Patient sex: M
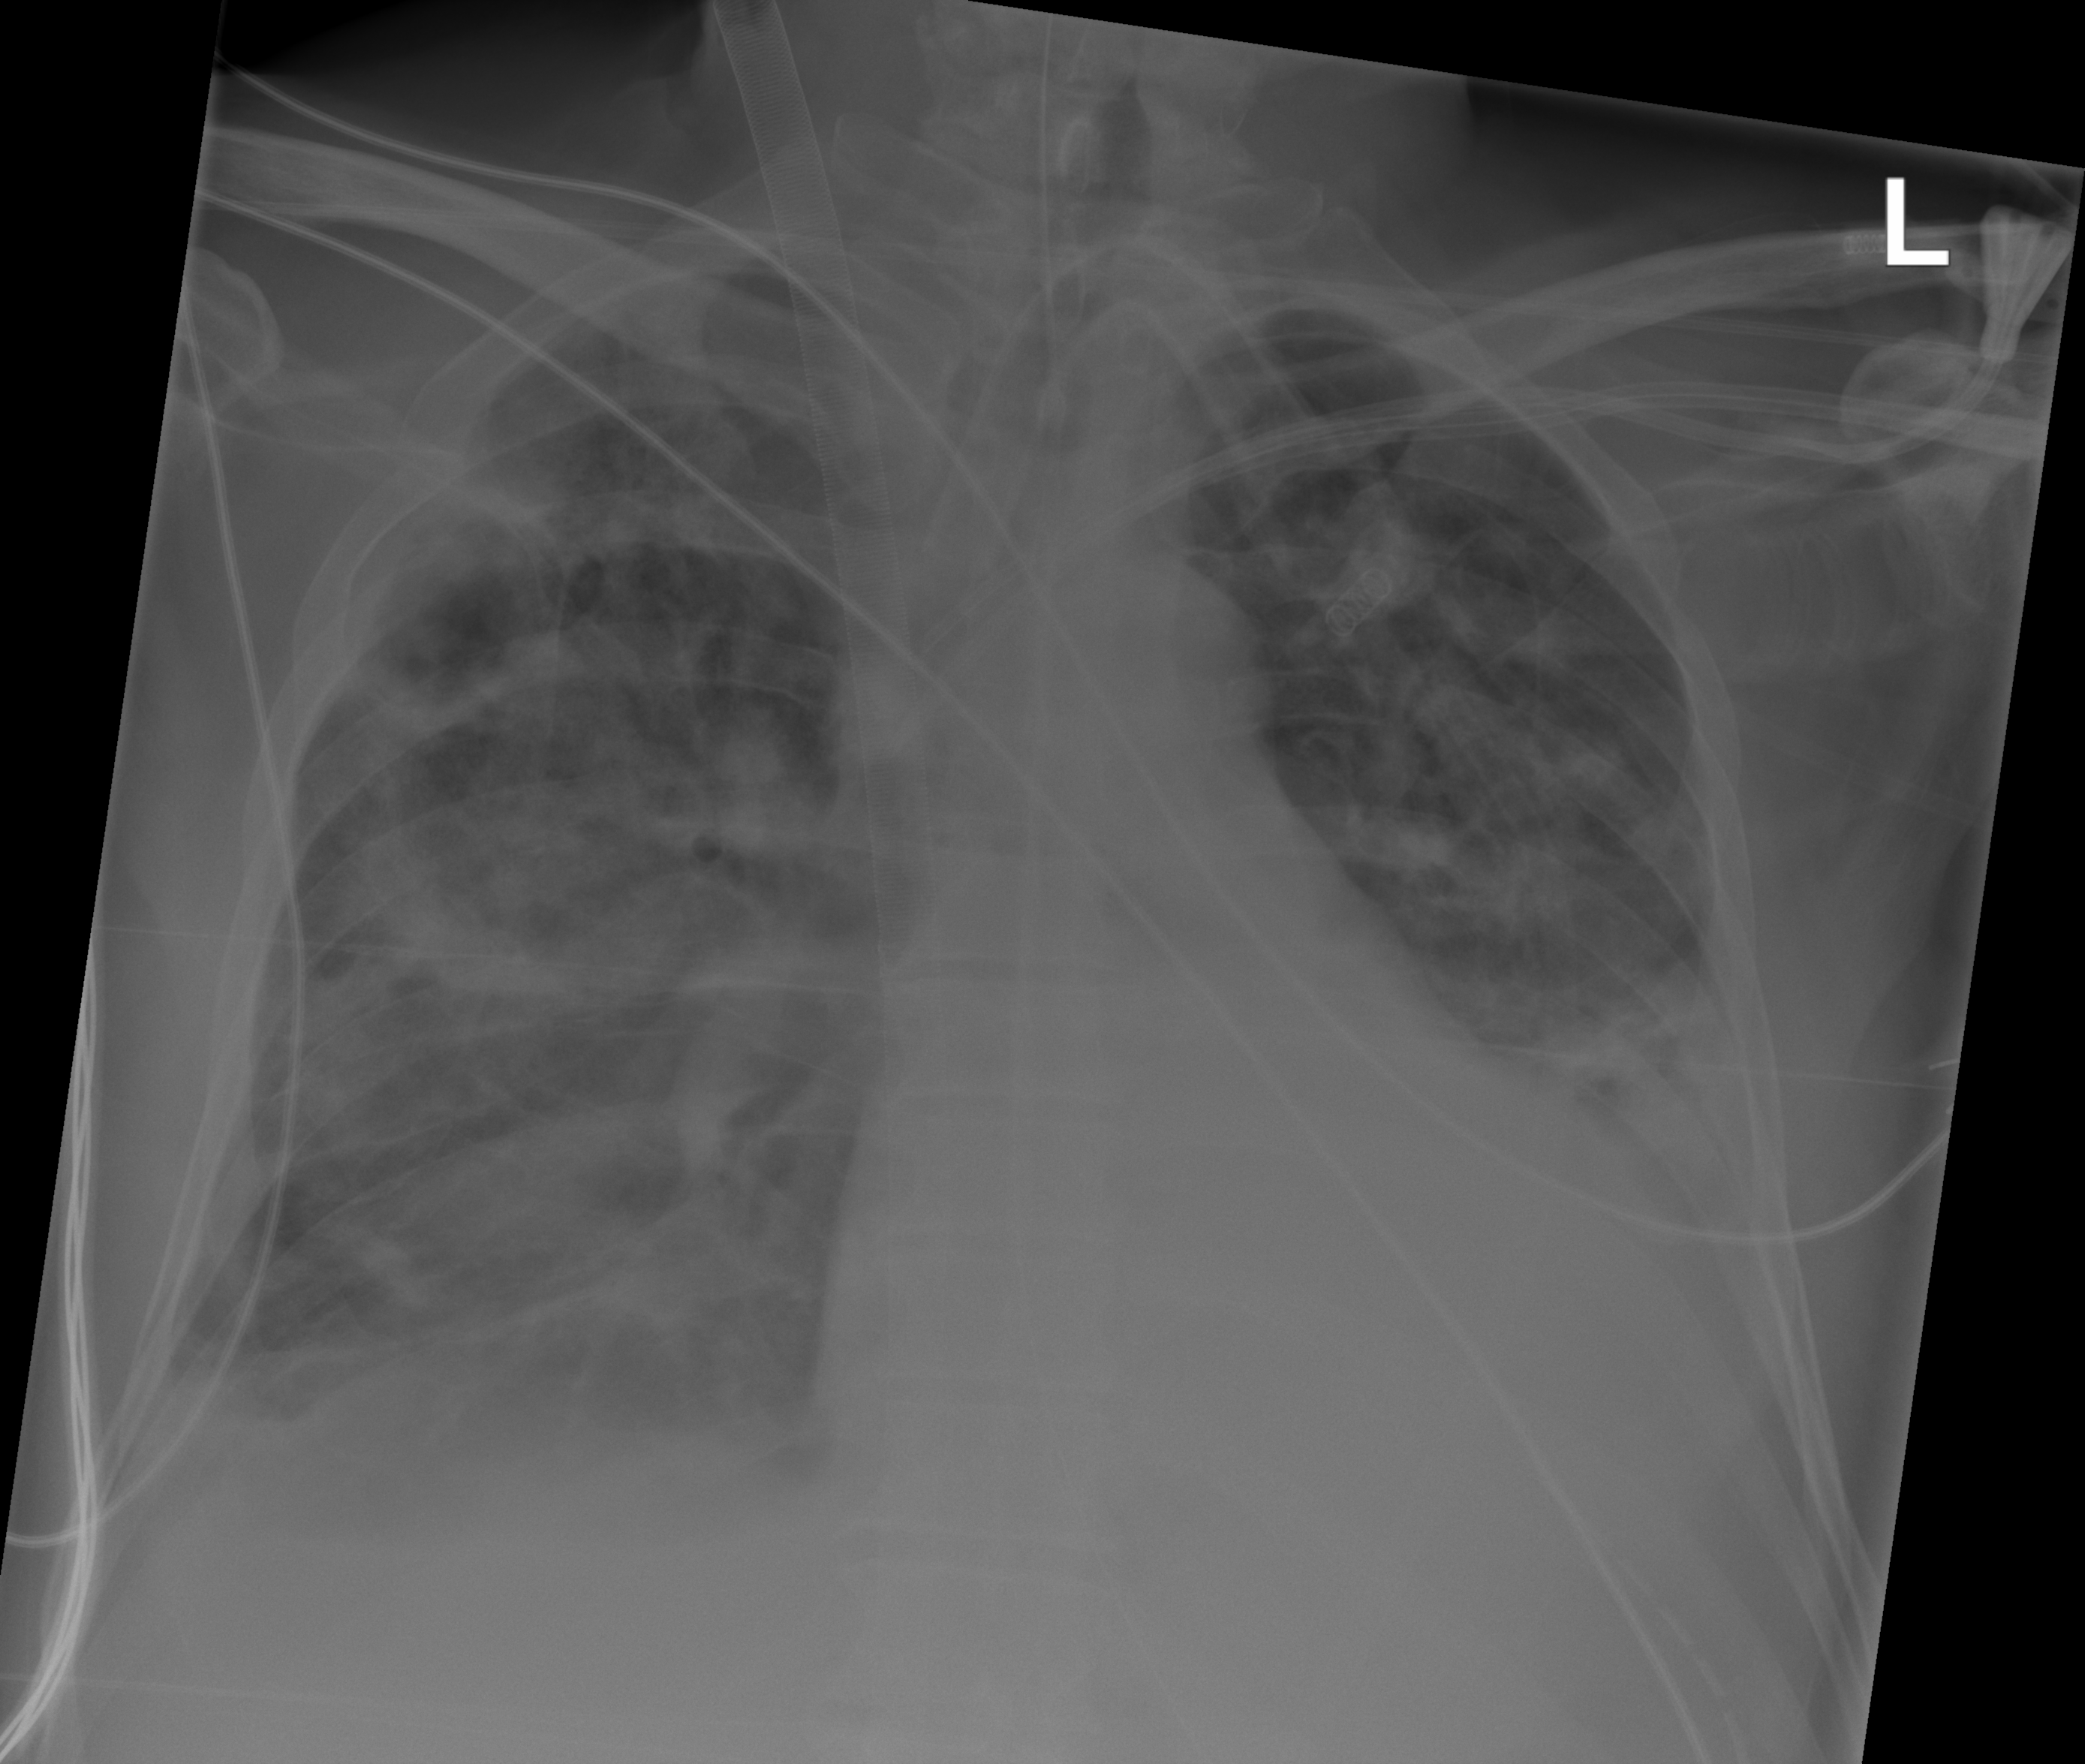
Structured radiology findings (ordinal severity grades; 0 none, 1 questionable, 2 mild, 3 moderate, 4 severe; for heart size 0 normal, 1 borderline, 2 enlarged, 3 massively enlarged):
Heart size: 2
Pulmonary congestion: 2
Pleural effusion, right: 2
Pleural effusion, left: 3
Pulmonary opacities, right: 3
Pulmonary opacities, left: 3
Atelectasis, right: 2
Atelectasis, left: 3